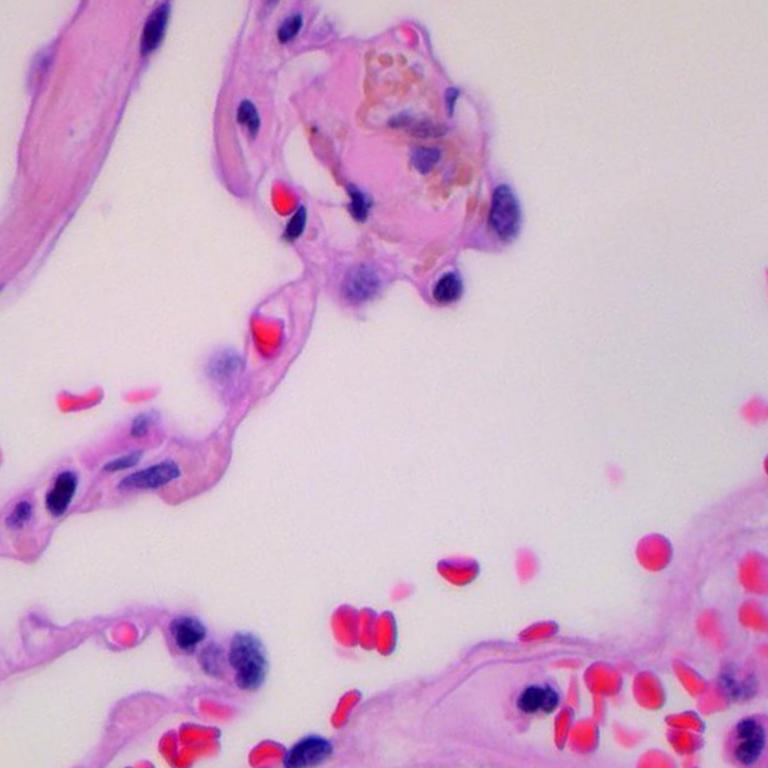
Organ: lung
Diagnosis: benign